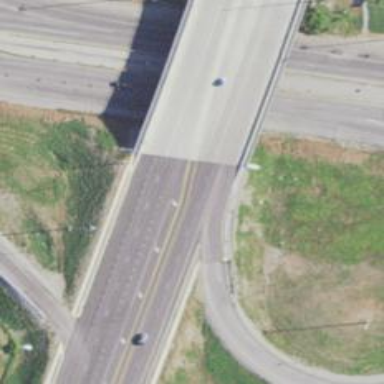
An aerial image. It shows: Bridge with asphalt surface carrying trunk highway.